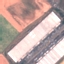
Land use / land cover: Industrial